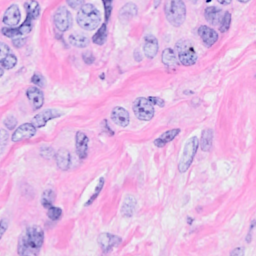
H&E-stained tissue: Breast